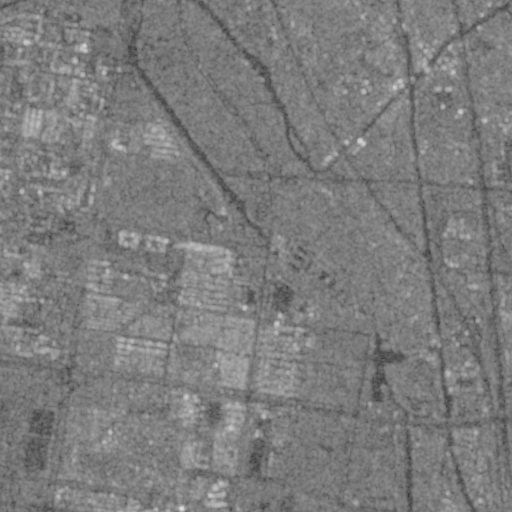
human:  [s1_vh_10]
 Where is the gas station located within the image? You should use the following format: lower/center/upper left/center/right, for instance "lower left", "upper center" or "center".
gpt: The gas station is located in the lower right of the image.
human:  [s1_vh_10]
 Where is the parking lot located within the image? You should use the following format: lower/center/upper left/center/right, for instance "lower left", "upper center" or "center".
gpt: There is no parking lot in the image.

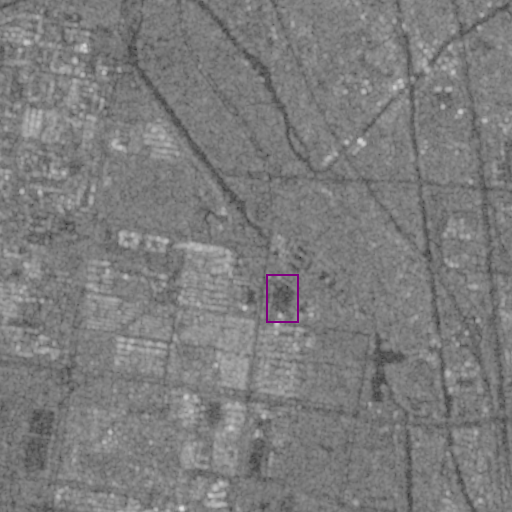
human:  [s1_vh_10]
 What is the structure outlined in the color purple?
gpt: The structure outlined in purple is a park.
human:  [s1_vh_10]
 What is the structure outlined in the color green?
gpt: There is no green outline.